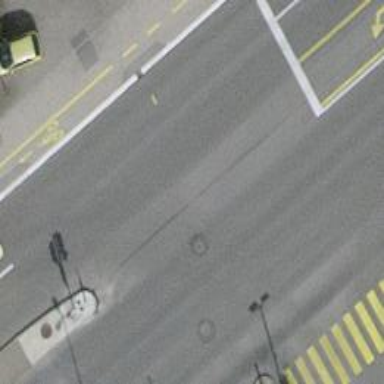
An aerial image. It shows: Road with traffic signals.